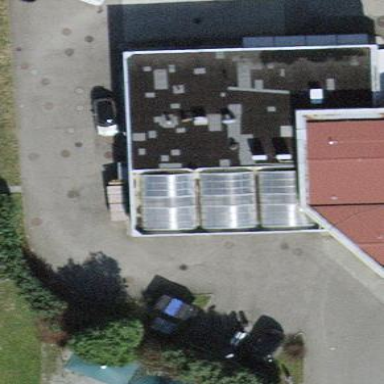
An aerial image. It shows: Convenience shop located within building.